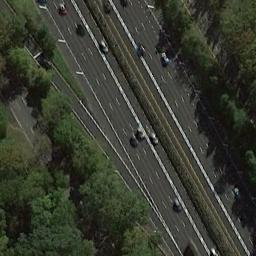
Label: freeway